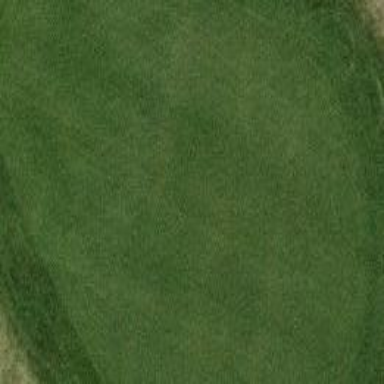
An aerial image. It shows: Grassy golf green.